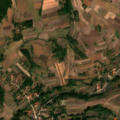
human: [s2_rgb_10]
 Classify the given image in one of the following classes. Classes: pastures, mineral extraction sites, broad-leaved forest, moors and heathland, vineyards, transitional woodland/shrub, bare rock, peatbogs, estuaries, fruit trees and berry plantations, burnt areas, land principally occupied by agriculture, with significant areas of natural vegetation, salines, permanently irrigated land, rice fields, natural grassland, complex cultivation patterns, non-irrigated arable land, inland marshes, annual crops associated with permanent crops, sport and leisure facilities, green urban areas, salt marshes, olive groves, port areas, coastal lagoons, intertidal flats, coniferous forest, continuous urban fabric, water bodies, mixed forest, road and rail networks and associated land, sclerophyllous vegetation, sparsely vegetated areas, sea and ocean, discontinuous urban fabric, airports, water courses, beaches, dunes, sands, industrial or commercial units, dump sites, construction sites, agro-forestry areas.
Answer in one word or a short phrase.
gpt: discontinuous urban fabric, non-irrigated arable land, complex cultivation patterns, land principally occupied by agriculture, with significant areas of natural vegetation, broad-leaved forest